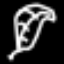
Label: leaf